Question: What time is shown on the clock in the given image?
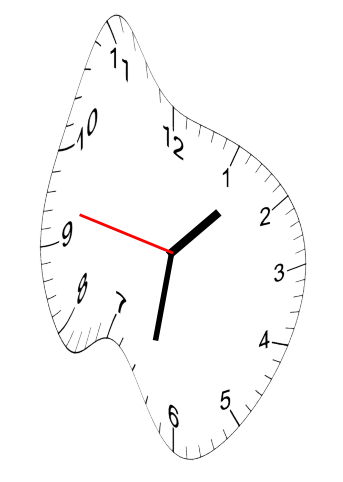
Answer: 01:31:47